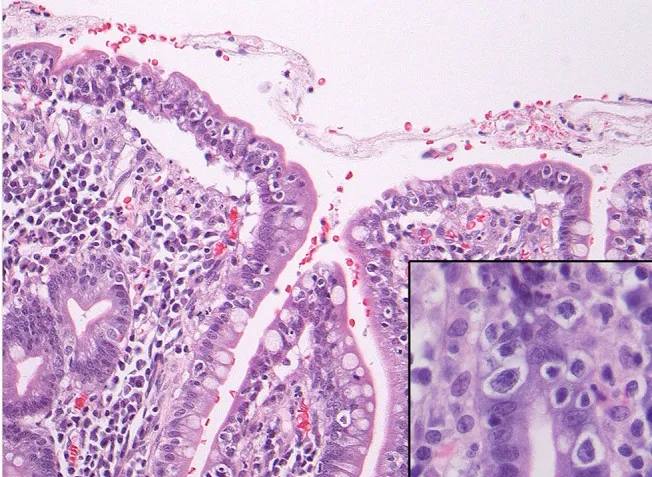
Microscopy of the small intestine showing numerous intraepithelial lymphocytes with perinuclear clearing or halo. The inset shows nuclear atypia of these cells including prominent nucleoli. These cells showed a phenotype compatible with refractory celiac disease type II and also showed monoclonal gene rearrangements.
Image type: pathology (h&e)